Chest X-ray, PA view. Patient: 24 years old, sex F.
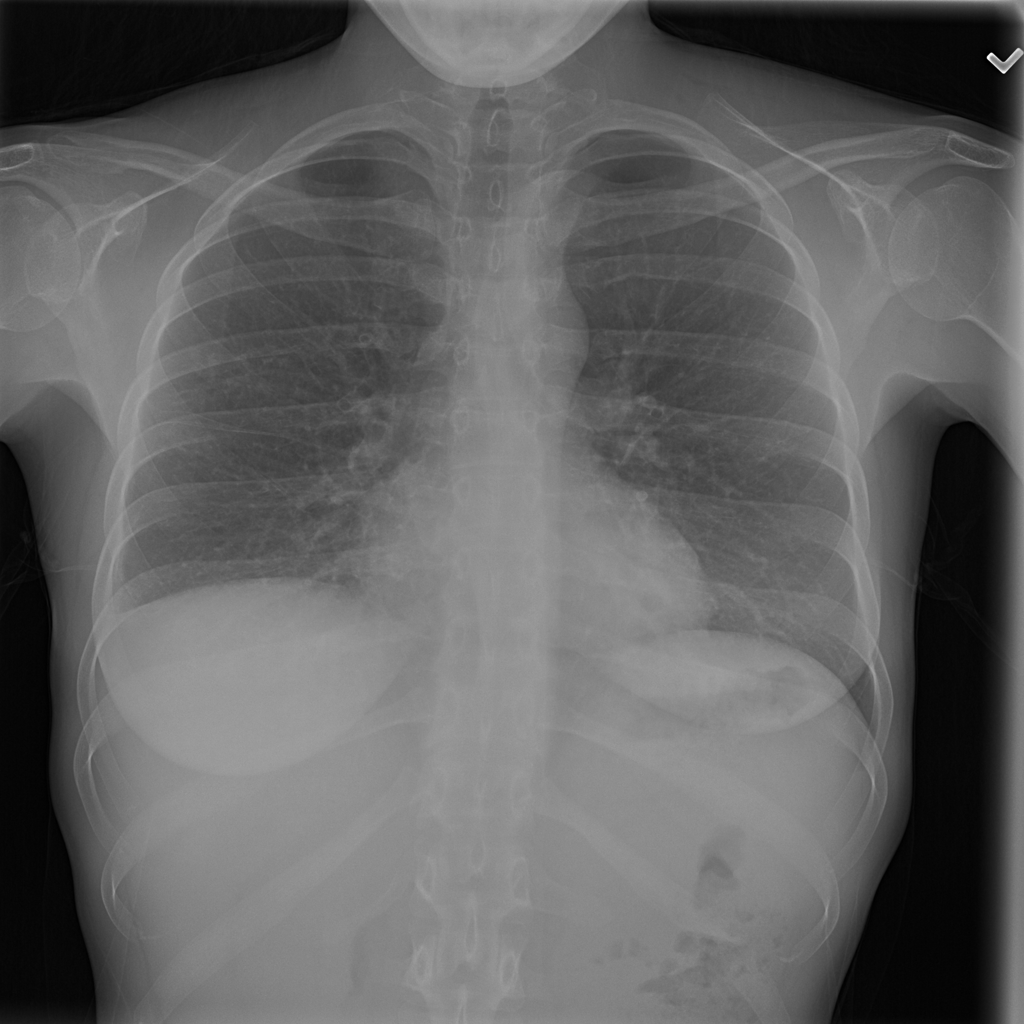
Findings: No Finding